Chest X-ray:
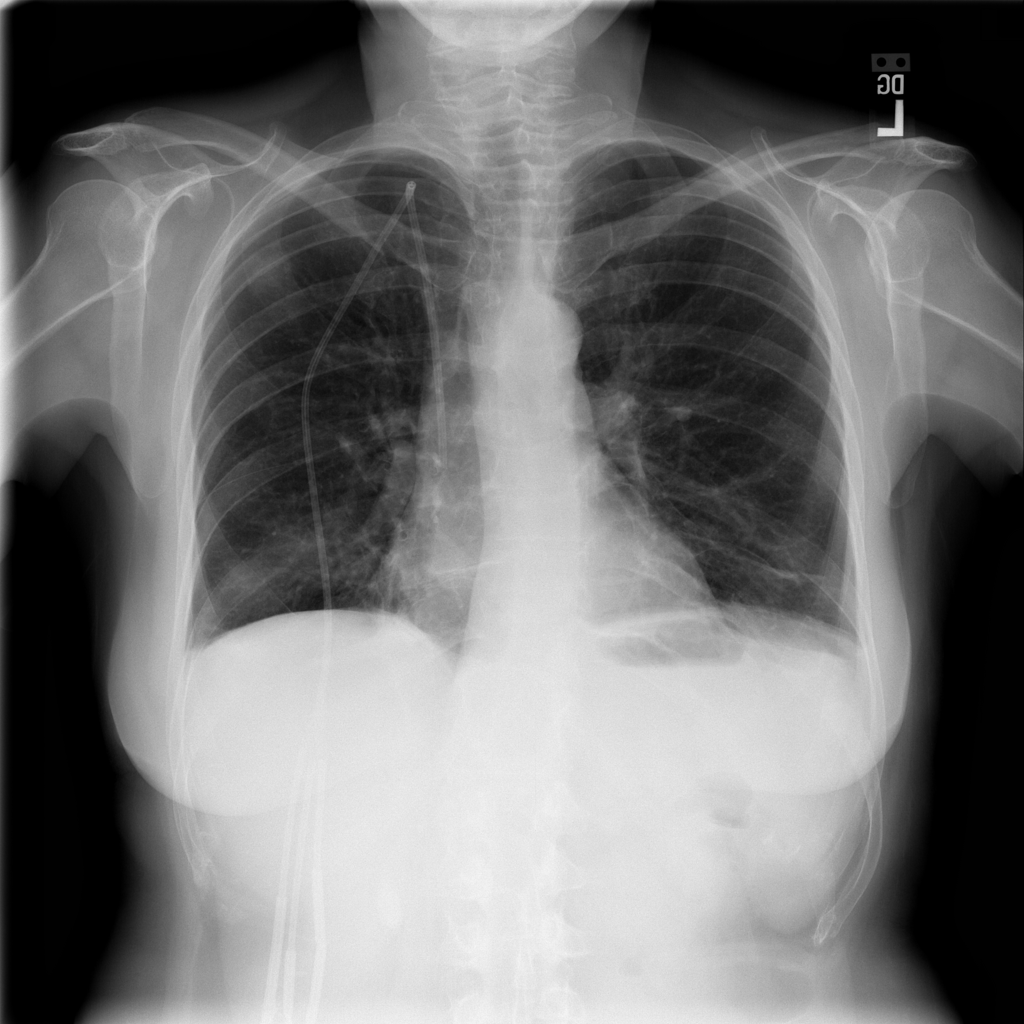
Findings: Fracture, Atelectasis, Consolidation
No abnormal finding: no